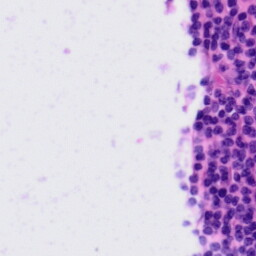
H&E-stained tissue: Tonsil